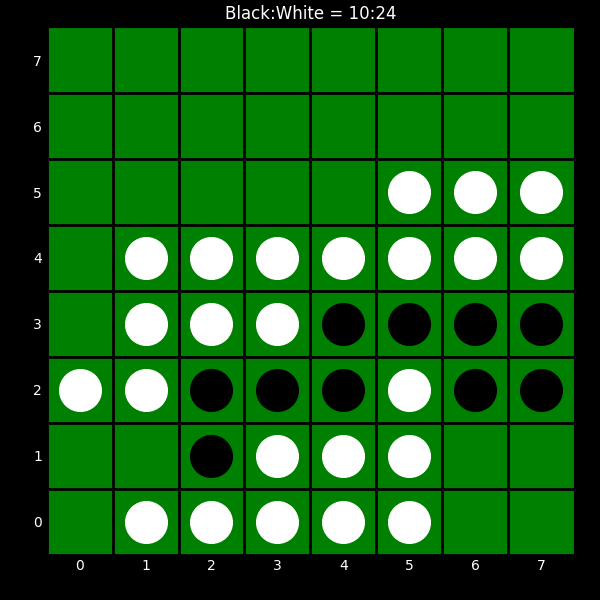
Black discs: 10
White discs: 24